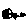
Label: star